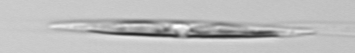
Label: Pseudo-nitzschia